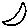
Label: moon